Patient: sex M, age 59
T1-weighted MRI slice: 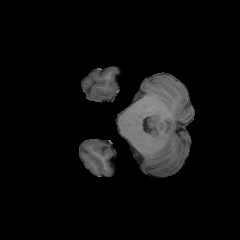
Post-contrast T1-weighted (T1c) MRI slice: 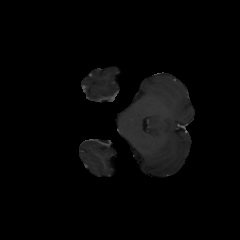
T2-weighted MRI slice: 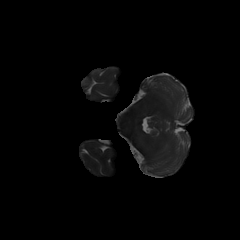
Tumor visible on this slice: no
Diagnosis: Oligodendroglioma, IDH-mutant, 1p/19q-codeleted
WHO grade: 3